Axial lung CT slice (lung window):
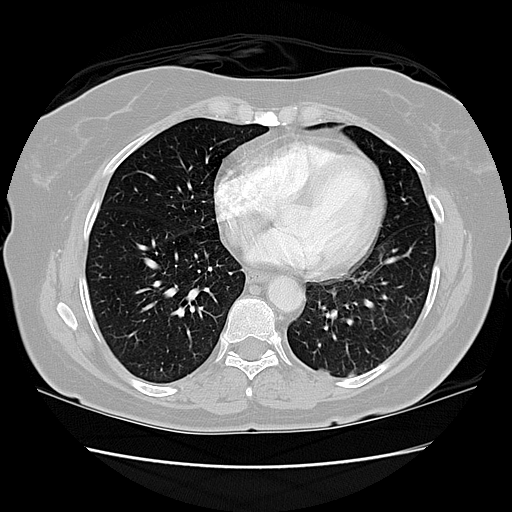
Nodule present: no